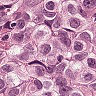
Metastatic tissue present: yes